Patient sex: M
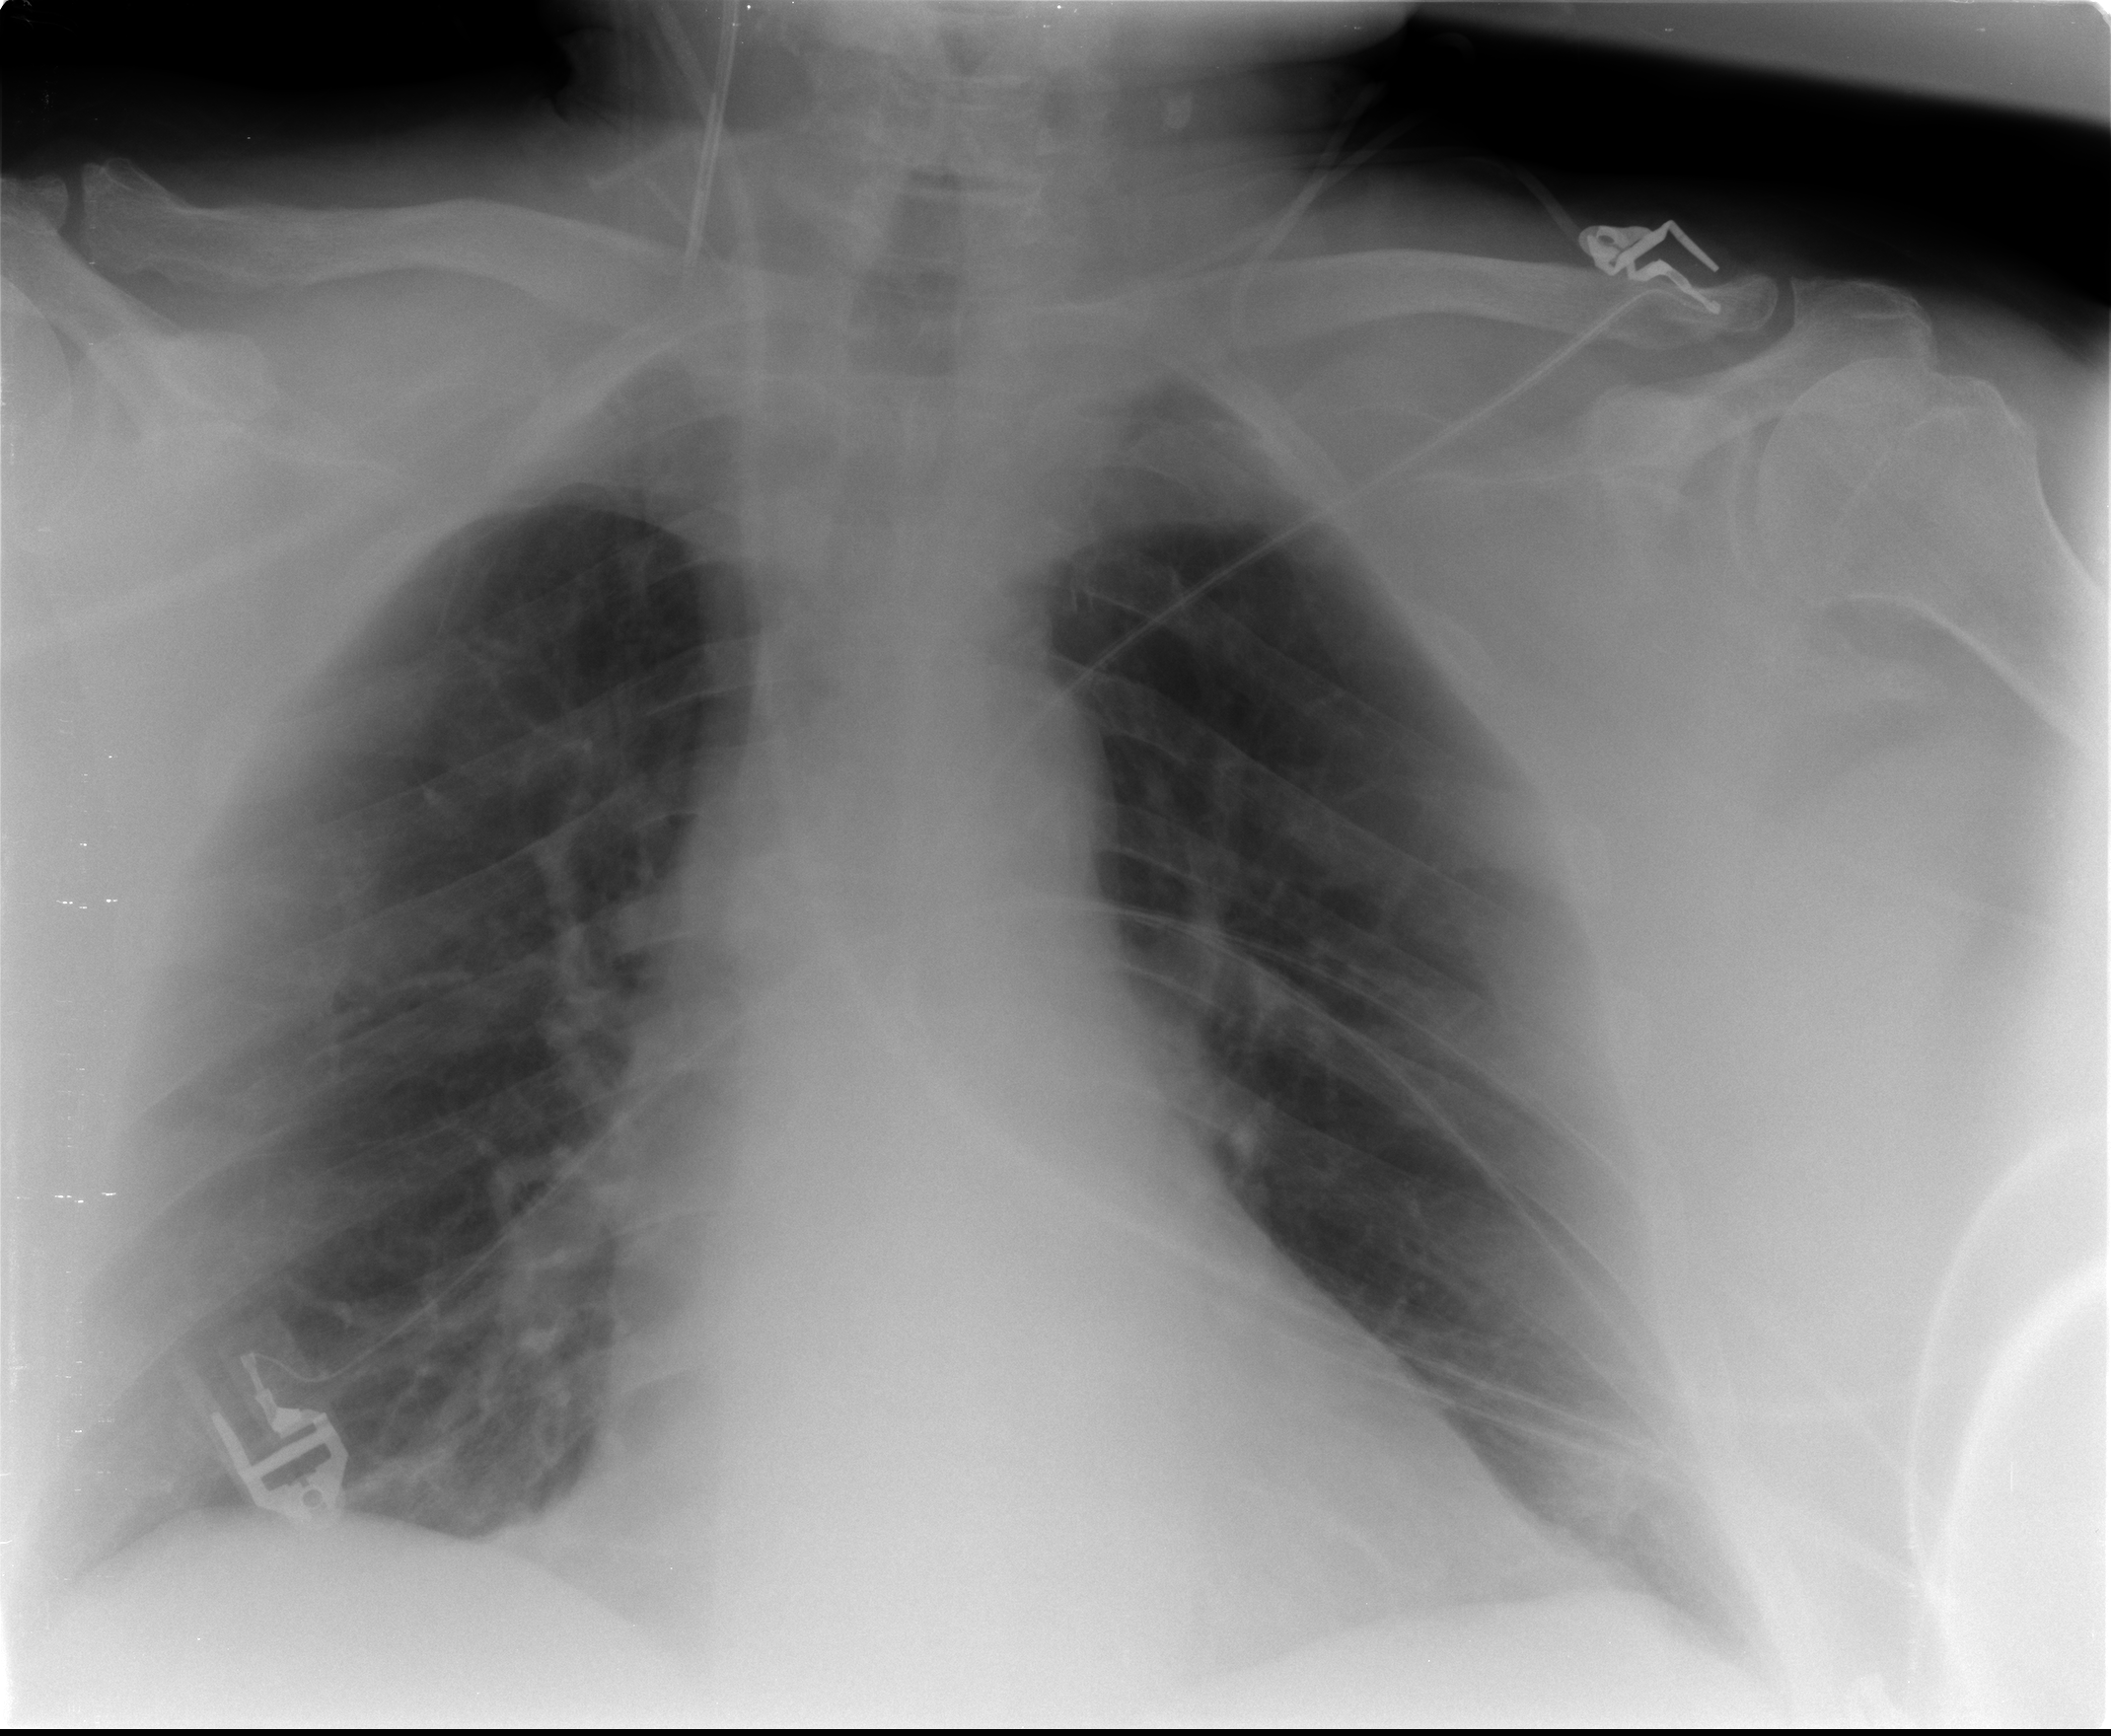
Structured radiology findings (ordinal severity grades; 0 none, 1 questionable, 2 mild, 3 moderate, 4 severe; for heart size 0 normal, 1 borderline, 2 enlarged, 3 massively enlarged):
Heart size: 0
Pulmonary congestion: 0
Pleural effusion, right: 0
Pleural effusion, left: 0
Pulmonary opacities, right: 0
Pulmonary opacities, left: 0
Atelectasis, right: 2
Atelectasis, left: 2